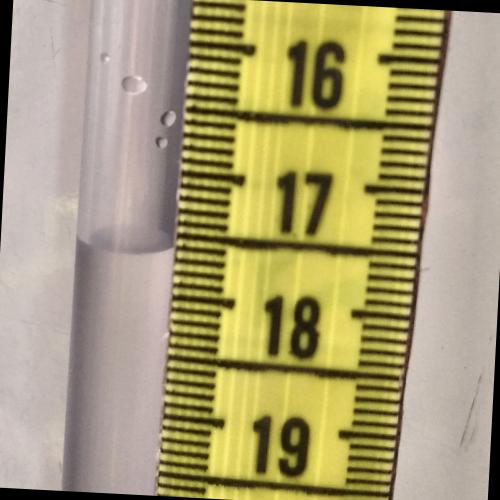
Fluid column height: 17.6 cm